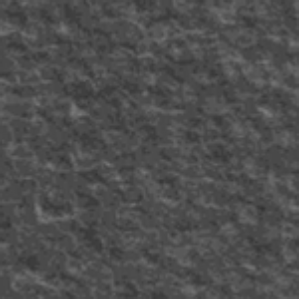
Label: frost